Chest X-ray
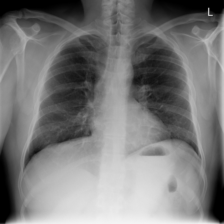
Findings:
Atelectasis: negative
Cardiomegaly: negative
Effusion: negative
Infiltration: negative
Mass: negative
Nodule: negative
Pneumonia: negative
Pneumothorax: negative
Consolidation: negative
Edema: negative
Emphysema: negative
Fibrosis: negative
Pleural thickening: negative
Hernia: negative